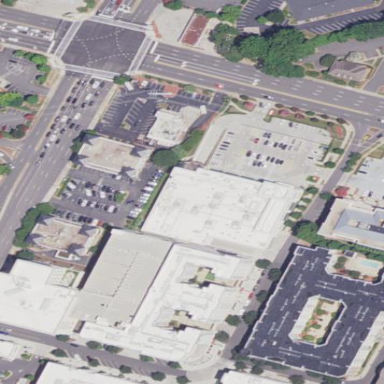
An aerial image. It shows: Retail area.